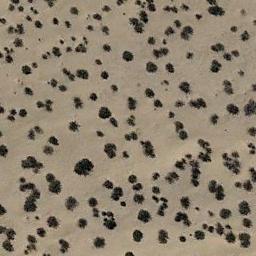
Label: chaparral